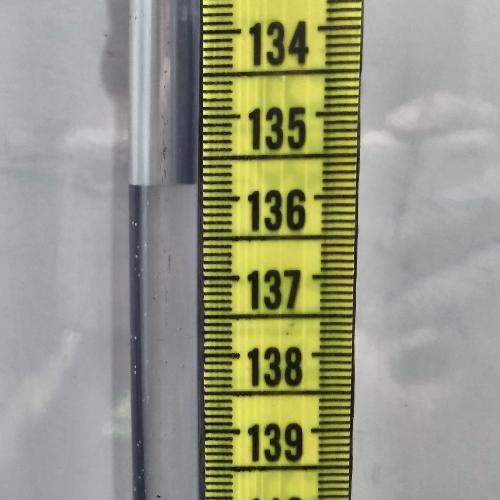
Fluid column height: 135.8 cm